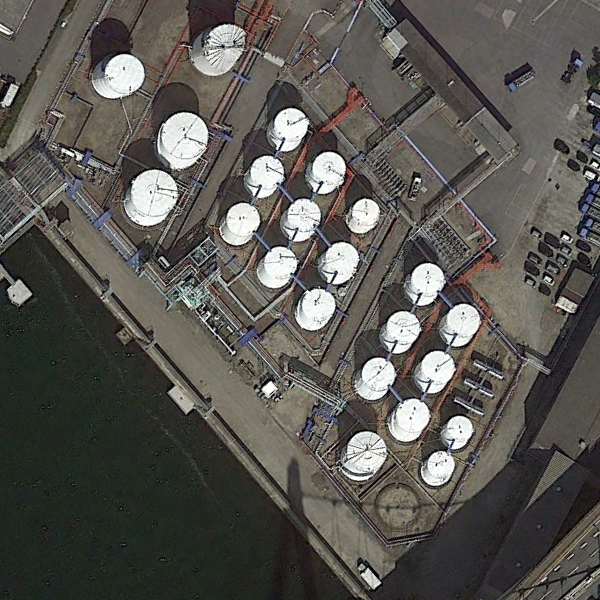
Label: StorageTanks